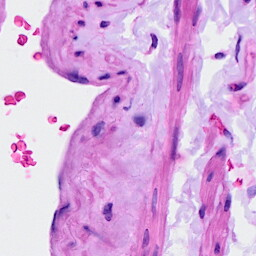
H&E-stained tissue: Ovarian